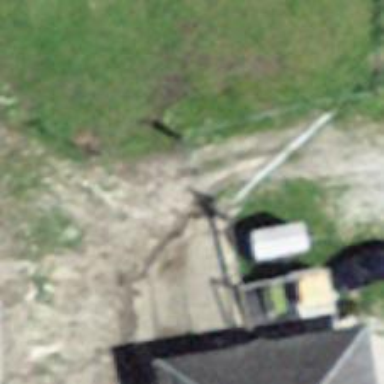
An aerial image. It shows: Gate.